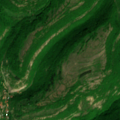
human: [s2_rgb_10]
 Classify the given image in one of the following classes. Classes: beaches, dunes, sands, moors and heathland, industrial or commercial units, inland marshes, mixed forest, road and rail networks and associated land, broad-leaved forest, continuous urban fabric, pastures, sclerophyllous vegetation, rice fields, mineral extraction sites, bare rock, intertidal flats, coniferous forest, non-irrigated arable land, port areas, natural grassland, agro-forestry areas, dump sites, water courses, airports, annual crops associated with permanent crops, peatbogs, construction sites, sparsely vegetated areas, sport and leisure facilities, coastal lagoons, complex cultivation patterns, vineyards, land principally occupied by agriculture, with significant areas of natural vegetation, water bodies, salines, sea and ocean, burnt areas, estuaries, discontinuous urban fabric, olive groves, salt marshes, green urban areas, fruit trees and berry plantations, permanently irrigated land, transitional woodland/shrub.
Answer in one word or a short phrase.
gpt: pastures, broad-leaved forest, transitional woodland/shrub